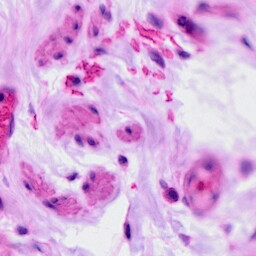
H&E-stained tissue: Ovarian